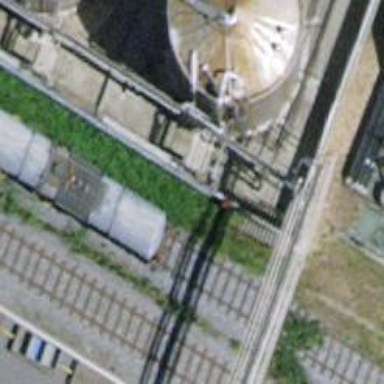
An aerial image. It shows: Storage tank building.